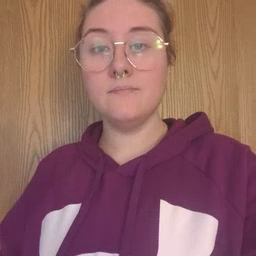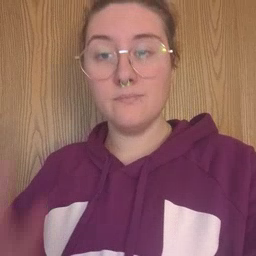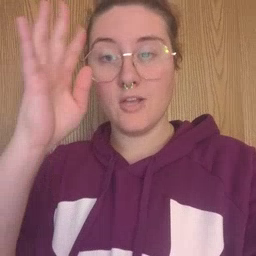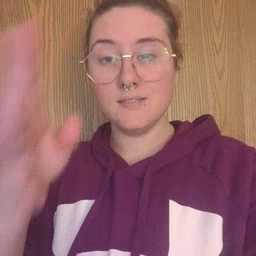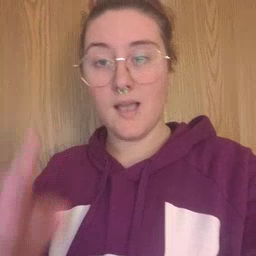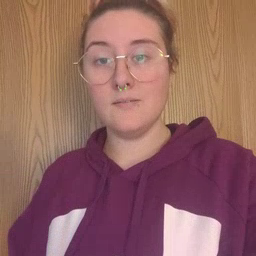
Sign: pretend